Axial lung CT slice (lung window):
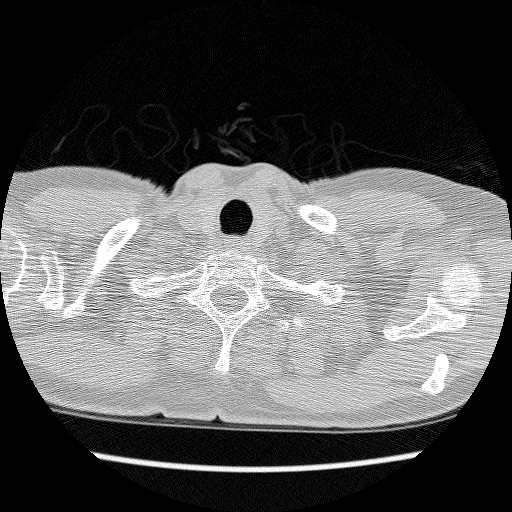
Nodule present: no